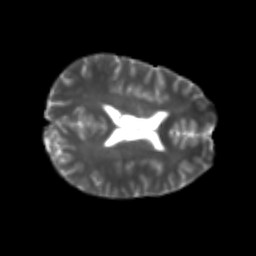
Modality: T2w
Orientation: axial
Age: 22
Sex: male
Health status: healthy
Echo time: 0.074 s